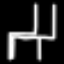
Label: chair